Field crop: maize
Growth stage: 2
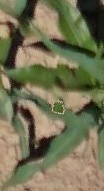
Species: maize